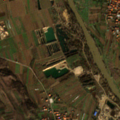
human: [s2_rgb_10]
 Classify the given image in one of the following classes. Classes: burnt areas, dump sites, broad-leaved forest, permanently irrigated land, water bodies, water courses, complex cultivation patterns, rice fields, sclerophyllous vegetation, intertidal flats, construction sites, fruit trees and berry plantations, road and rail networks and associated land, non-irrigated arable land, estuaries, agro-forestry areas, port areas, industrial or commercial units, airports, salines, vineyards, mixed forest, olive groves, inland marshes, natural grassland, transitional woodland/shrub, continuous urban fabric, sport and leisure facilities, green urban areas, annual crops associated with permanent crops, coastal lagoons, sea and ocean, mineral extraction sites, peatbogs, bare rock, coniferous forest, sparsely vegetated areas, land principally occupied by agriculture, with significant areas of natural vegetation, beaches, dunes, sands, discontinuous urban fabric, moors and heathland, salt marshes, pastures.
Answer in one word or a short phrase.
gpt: discontinuous urban fabric, mineral extraction sites, non-irrigated arable land, complex cultivation patterns, land principally occupied by agriculture, with significant areas of natural vegetation, transitional woodland/shrub, water courses